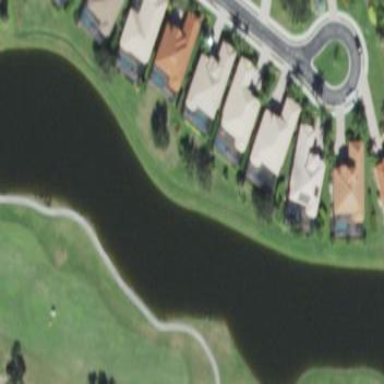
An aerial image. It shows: Picturesque scene of golf course with lateral water hazard.